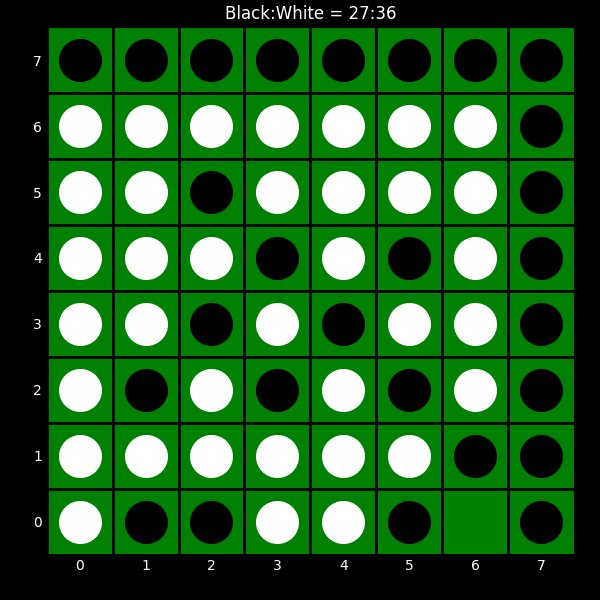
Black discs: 27
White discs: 36